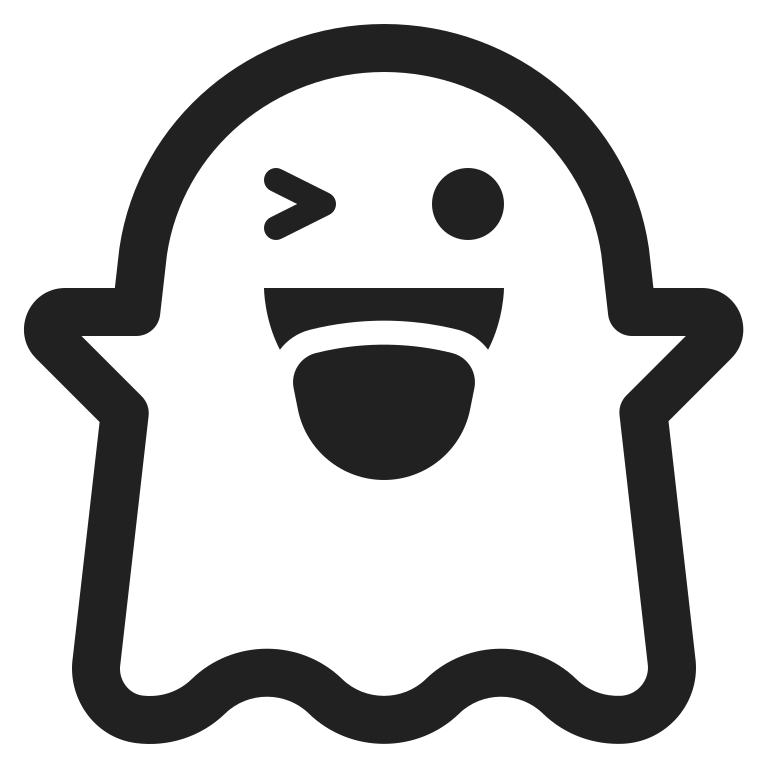
ghost high contrast